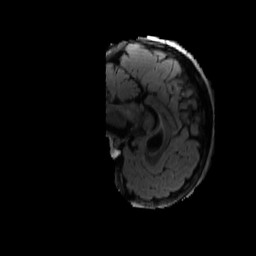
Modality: FLAIR
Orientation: sagittal
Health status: ill
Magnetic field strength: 3 T